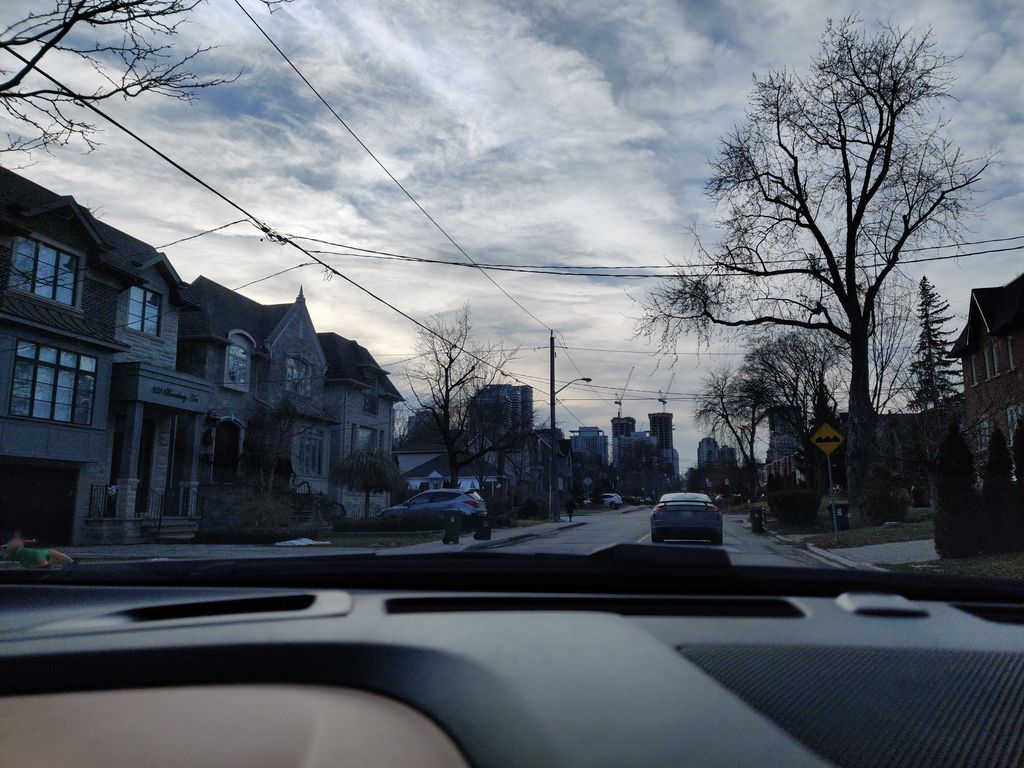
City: toronto